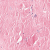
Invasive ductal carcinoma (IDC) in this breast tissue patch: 0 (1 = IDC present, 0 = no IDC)